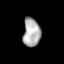
Tissue: lung
Cell type: Epithelial cells
Senescence score: 0.2281
Nuclear area (px): 483
Mean DAPI intensity: 175.184